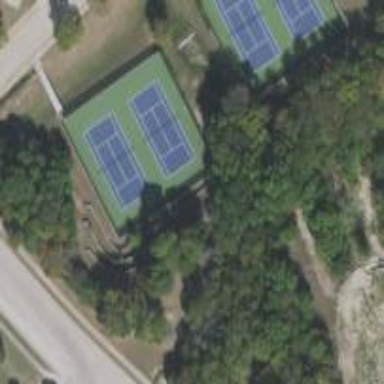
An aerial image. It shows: Paved tennis court.